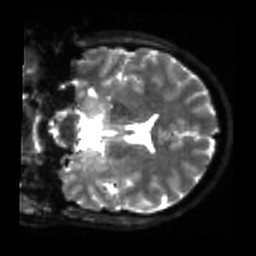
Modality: sbref
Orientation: coronal
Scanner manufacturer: siemens
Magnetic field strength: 3 T
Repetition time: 4 s
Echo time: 0.0594 s